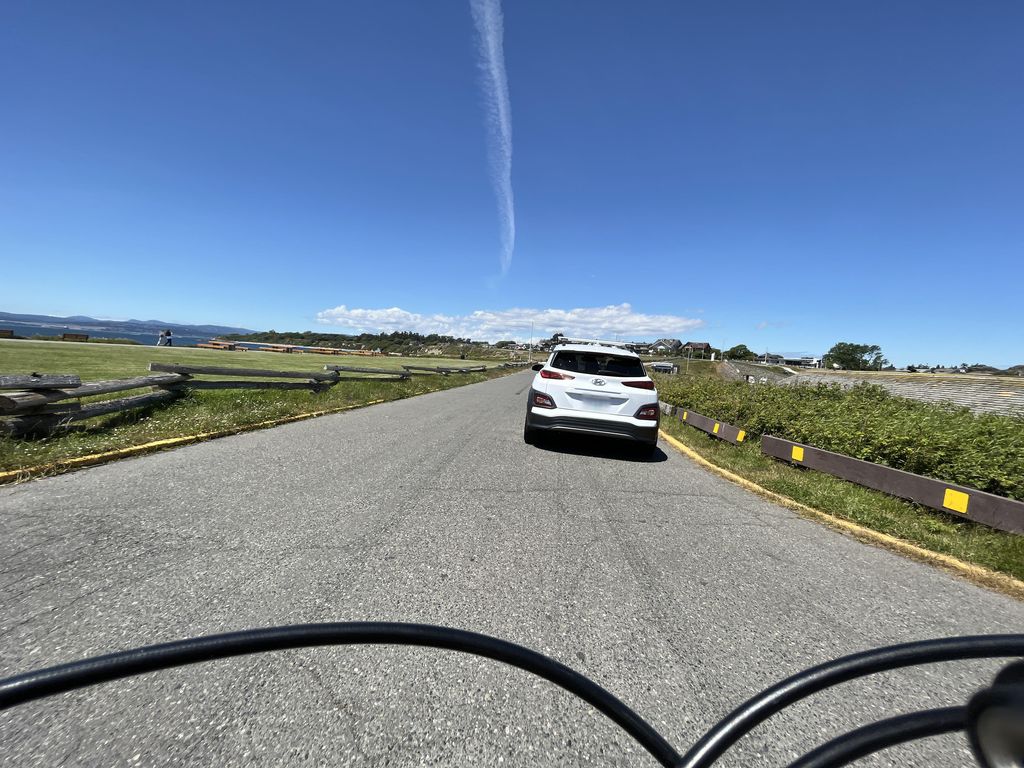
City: victoria